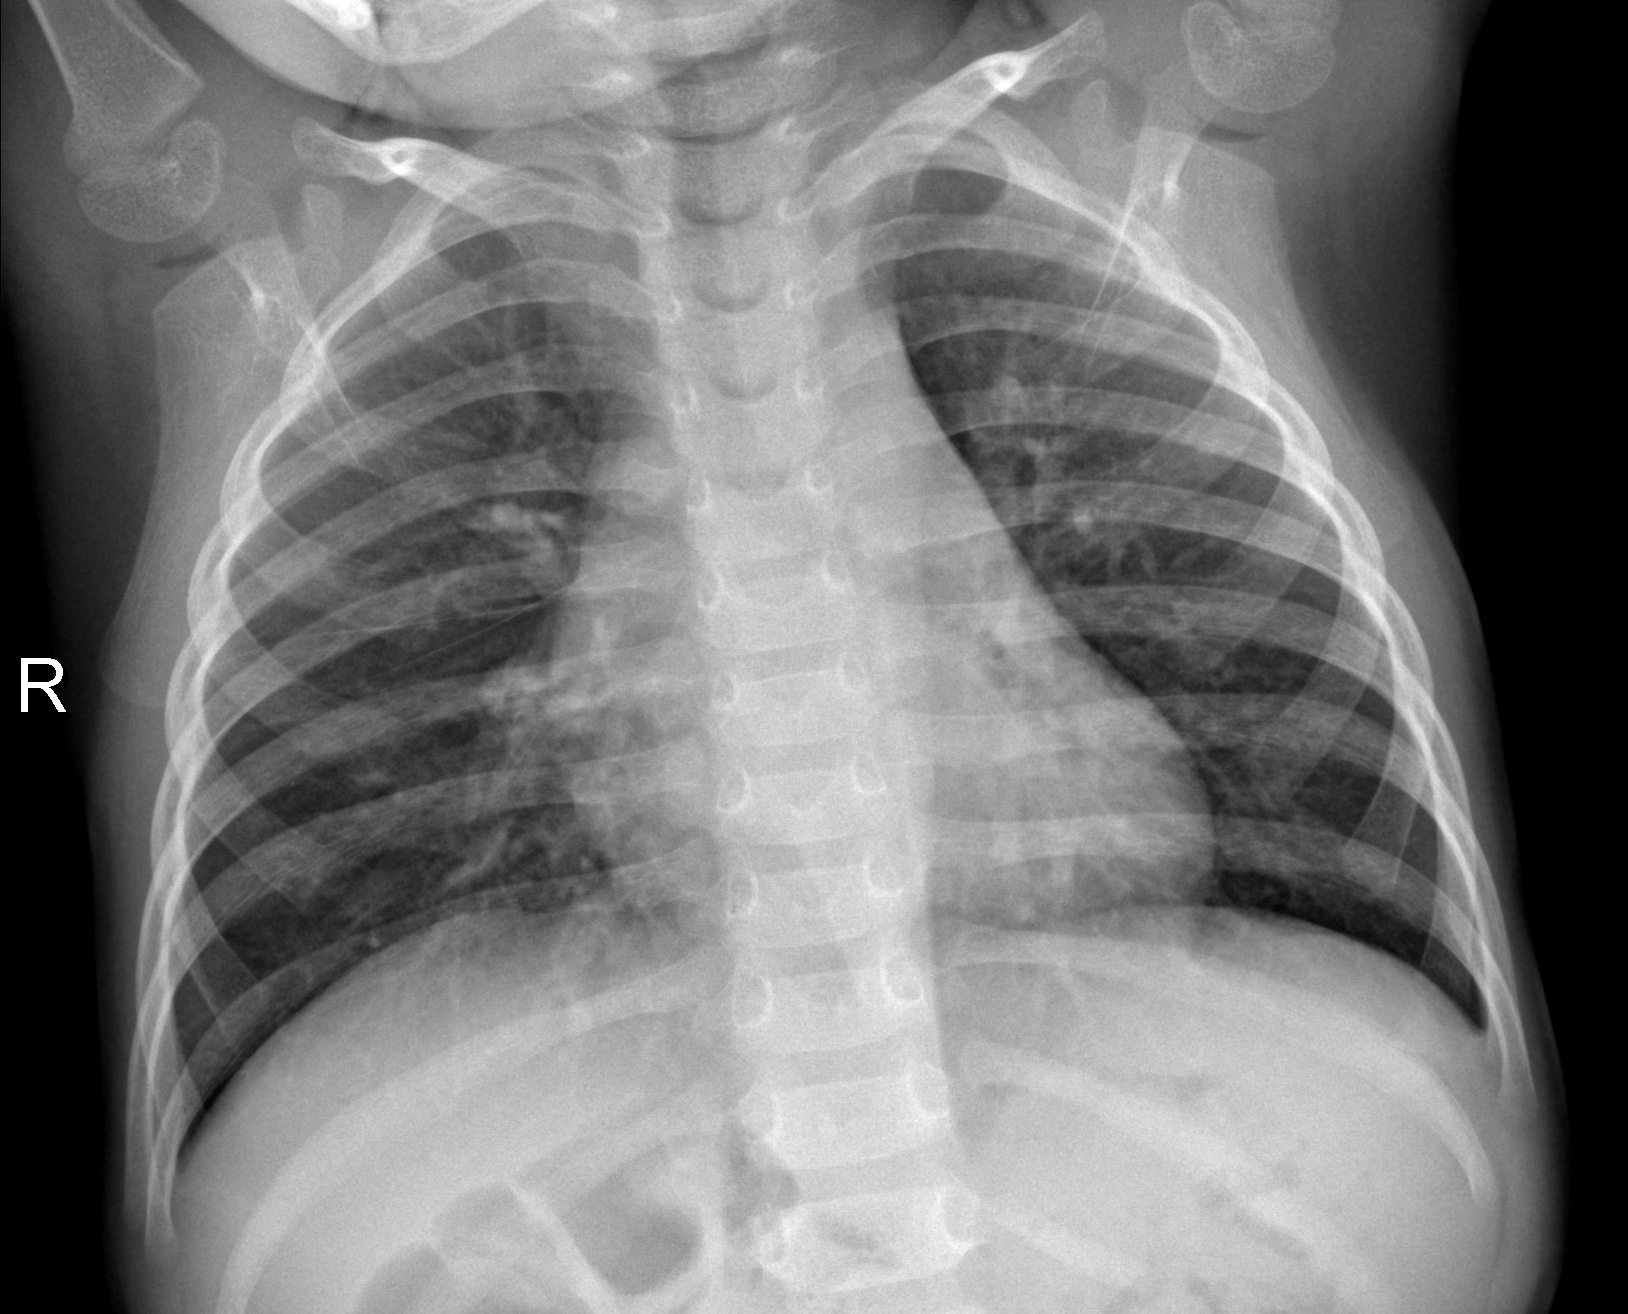
Diagnosis: NORMAL